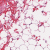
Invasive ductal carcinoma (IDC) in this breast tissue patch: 0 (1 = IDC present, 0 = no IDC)